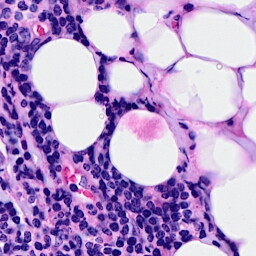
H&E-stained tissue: Breast